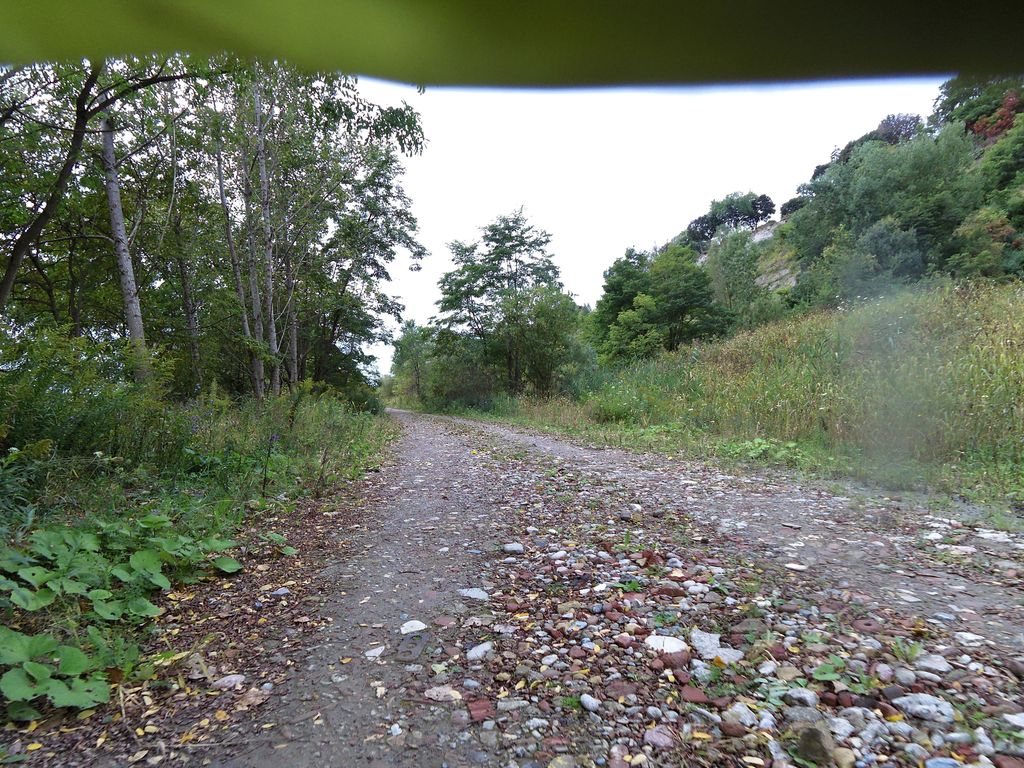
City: toronto